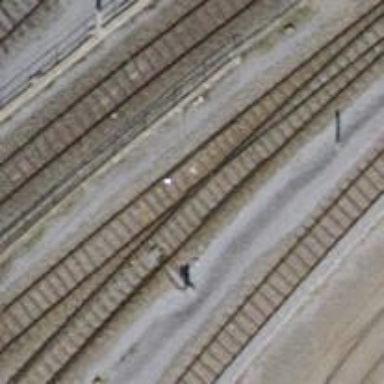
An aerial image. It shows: Railway switch.